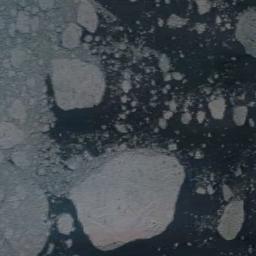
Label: sea_ice